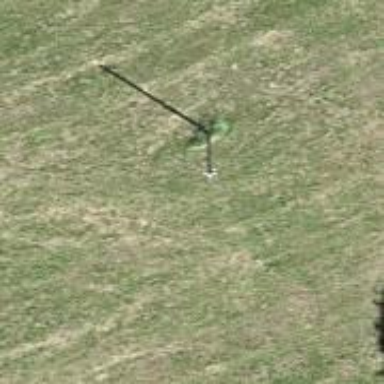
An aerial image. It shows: Power pole.